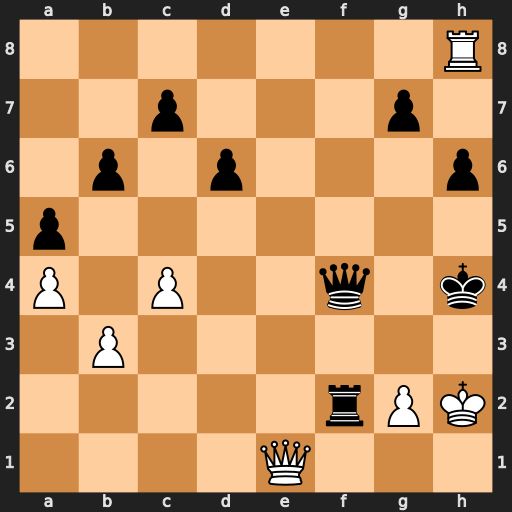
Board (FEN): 7R/2p3p1/1p1p3p/p7/P1P2q1k/1P6/5rPK/4Q3
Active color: w
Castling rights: -
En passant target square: -
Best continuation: Kg1 Kg5 Qxf2